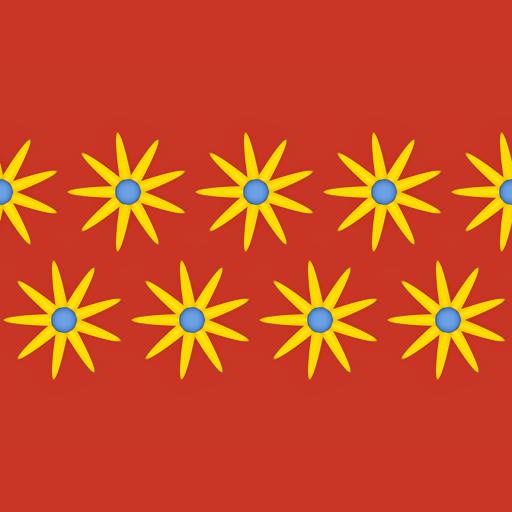
Tags: christmas tree ornament holidays